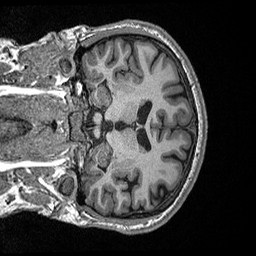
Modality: T1w
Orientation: coronal
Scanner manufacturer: ge
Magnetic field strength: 3 T
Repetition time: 2.349 s
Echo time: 0.002968 s